Question: As I mentioned in the instructions, I need to write this function without using any if statements other than for validity checks/variable guard checks. But I'm having trouble determining whether or not my code fits this specification. And if my code doesn't work, how would I write it without using the prohibited if statements?
Here's the problem:

Here's my code:
'''
int badgePoly(int x, int y) {
int mavenbadge, incirclebadge, herobadge, weatherbadge, inquattrobadge,
bronzebadges, polybadge;
if ((x >= 1 && x <= 20) && (y >= 1 && y <= 20)) {
mavenbadge = badgeBoundaryMaven(x, y);
incirclebadge = badgeInnerCircle(x, y);
herobadge = badgeLocalHero(x, y);
weatherbadge = badgeBoringWeather(x, y);
inquattrobadge = badgeInQuattro(x, y);
bronzebadges = mavenbadge + incirclebadge + herobadge + weatherbadge +
inquattrobadge;
if (bronzebadges >= 2) {
polybadge = 1;
}
else {
polybadge = 0;
}
}
else {
polybadge = -1;
}
return polybadge;
}
'''
NOTE: mavenbadge, incirclebadge, herobadge, weatherbadge, and inquattrobadge are all the different types of bronze badges that you can earn in a field (x, y); and bronzebadges is just the sum of all of these to find total number of bronze badges in a field (x, y).
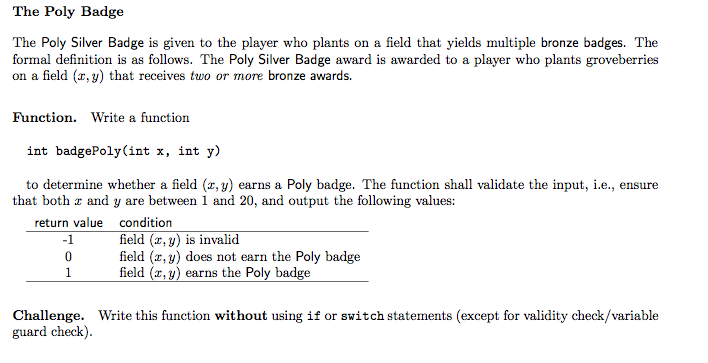
Answer: It's simple. Replace this:
'''
if (bronzebadges >= 2) {
polybadge = 1;
} else {
polybadge = 0;
}
'''
With this:
'''
polybadge = (bronzebadges >= 2);
'''
Now, obviously if one of the 'badgeXXX' functions uses if statements you'll need to do more, but I can't help you with that without the code.